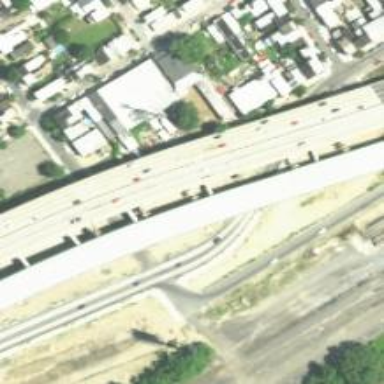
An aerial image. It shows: Viaduct bridge on motorway.